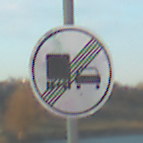
Verkehrszeichen: EndeUeberholverbotKraftfahrzeuge
Umgebung: Outdoor, RoadRail
Tageszeit: SunriseSunset
Wetter: PartlyCloudy
Licht: Natural
Jahreszeit: NotSpecified
Kontrast: HighContrast